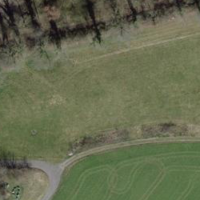
EUNIS habitat code: 25
Species observed at this site:
Polystichum aculeatum